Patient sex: M
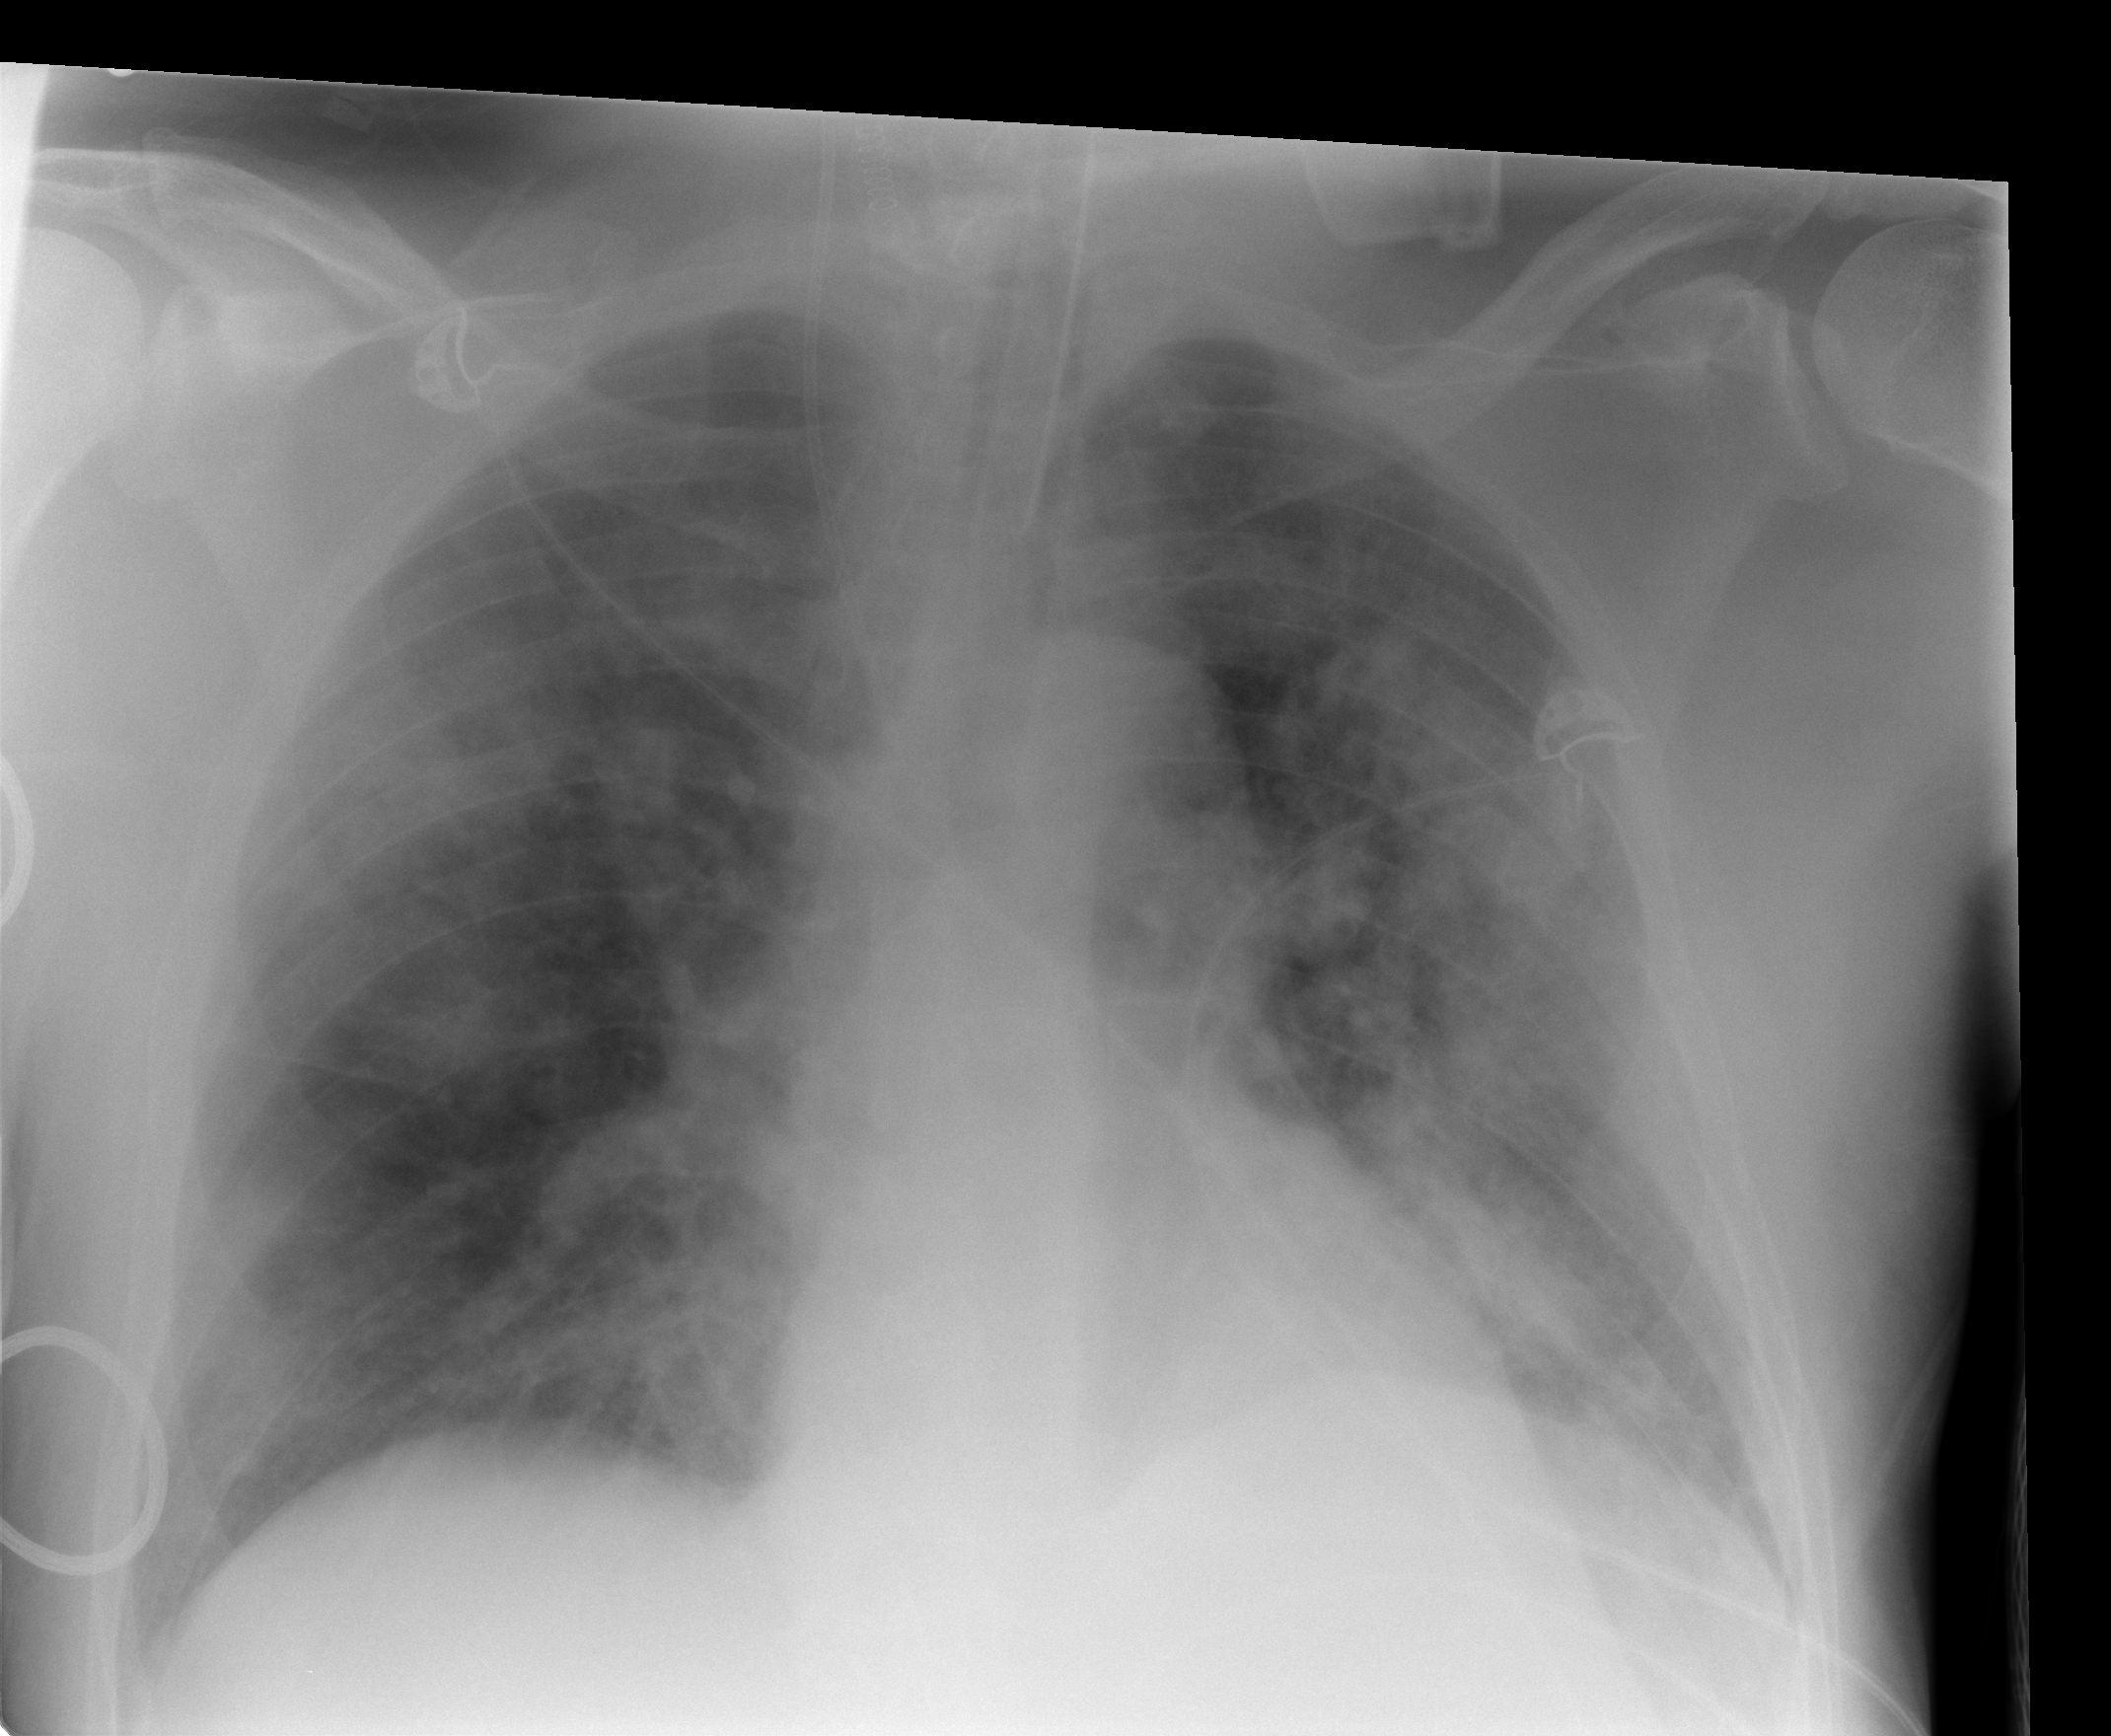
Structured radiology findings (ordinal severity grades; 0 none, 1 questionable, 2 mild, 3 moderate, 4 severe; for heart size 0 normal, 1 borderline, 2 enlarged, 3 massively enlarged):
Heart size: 0
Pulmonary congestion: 0
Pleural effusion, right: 0
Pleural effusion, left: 1
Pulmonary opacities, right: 2
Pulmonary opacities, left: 3
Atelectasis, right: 0
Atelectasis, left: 2